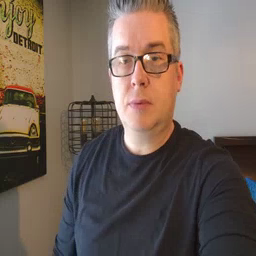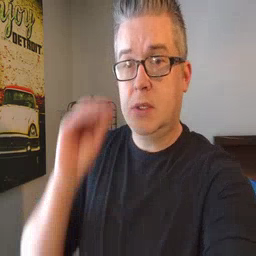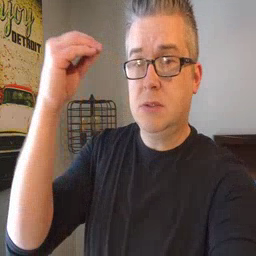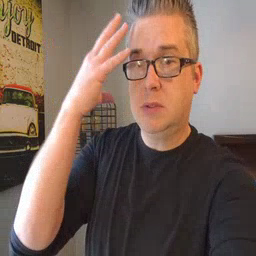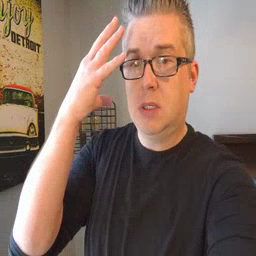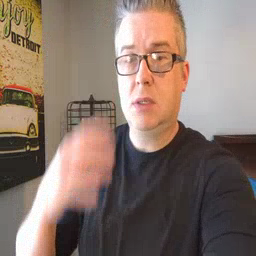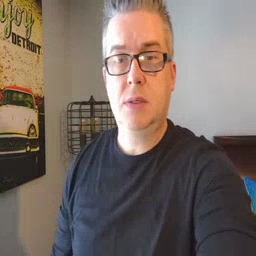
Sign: sun